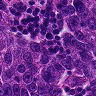
Metastatic tissue present: yes